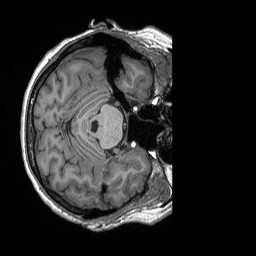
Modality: T1w
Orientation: axial
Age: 49
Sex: female
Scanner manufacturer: siemens
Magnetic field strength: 3 T
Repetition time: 2.4 s
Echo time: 0.00226 s